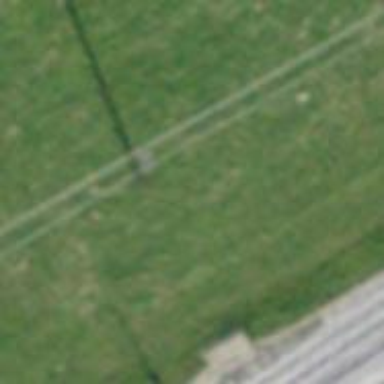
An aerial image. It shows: Power pole.